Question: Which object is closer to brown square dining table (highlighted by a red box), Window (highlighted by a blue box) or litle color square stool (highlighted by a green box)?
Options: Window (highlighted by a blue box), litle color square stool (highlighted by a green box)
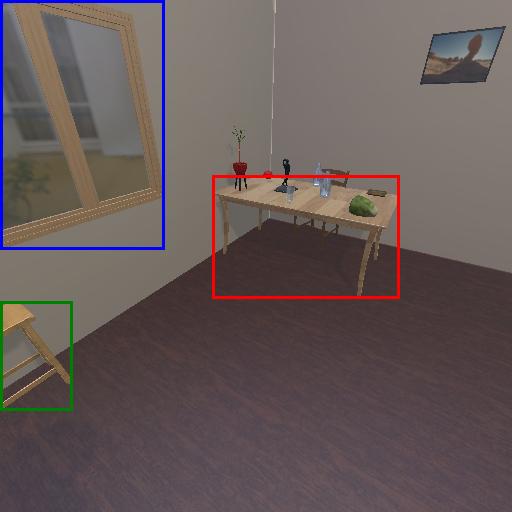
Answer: Window (highlighted by a blue box)